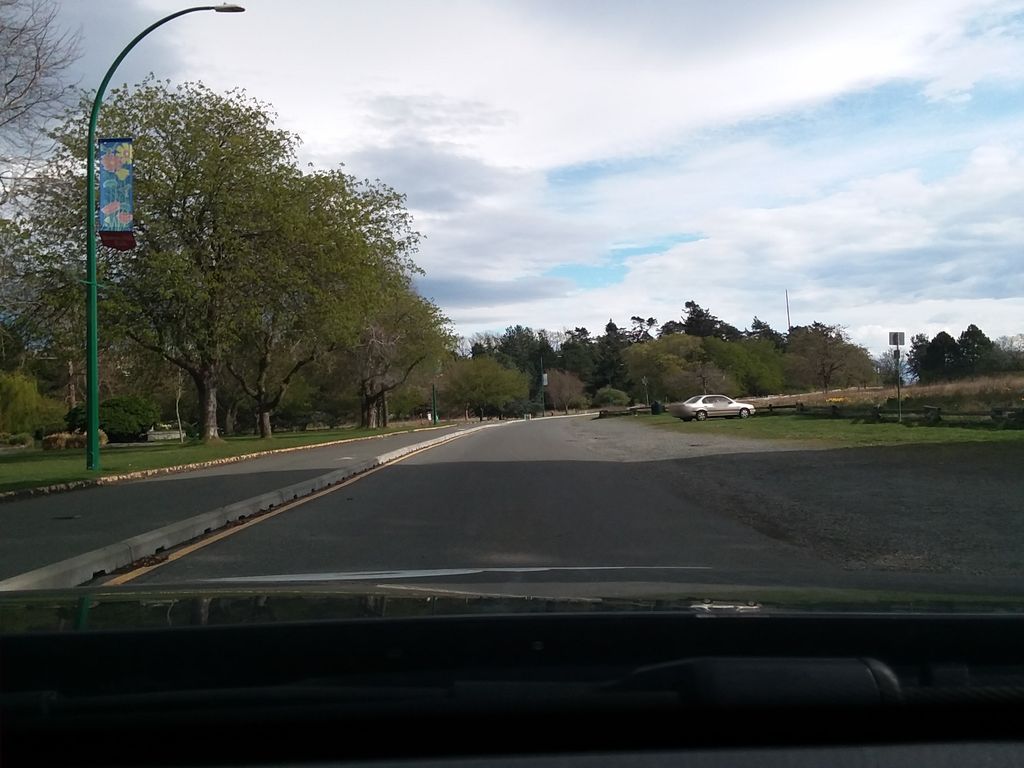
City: victoria